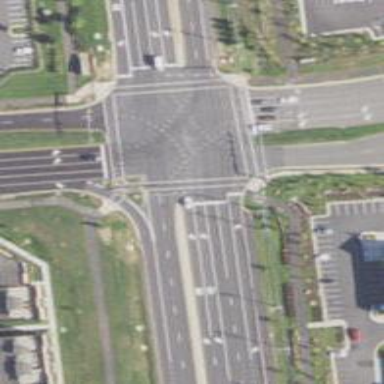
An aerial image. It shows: Crossing on the road with line markings.